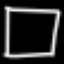
Label: square